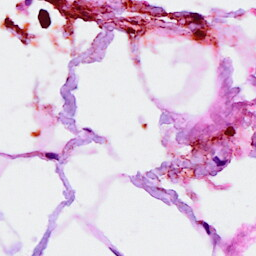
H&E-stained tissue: Breast